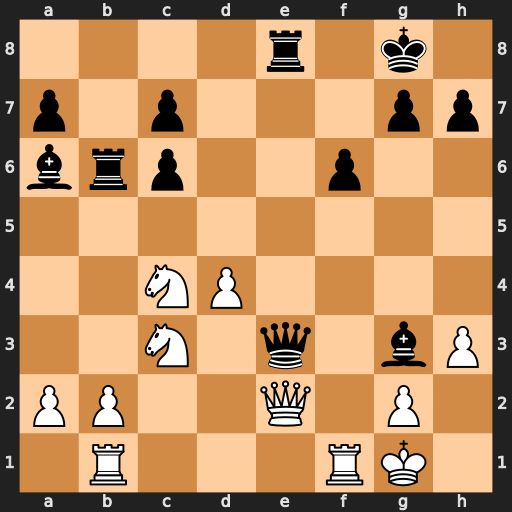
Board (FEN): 4r1k1/p1p3pp/brp2p2/8/2NP4/2N1q1bP/PP2Q1P1/1R3RK1
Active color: w
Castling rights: -
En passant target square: -
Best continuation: Qxe3 Rxe3 Nxe3